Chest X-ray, PA view. Patient: 37 years old, sex F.
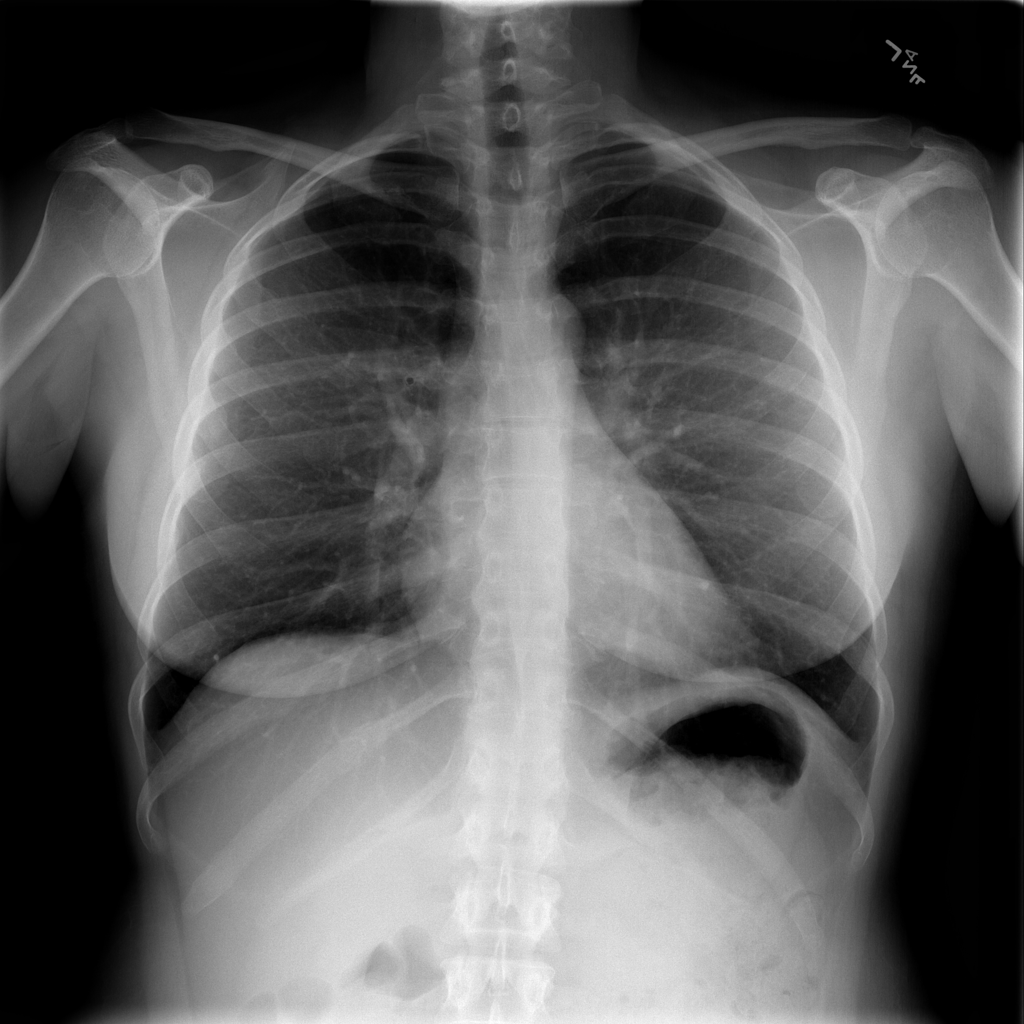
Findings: No Finding